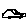
Label: car